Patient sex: F
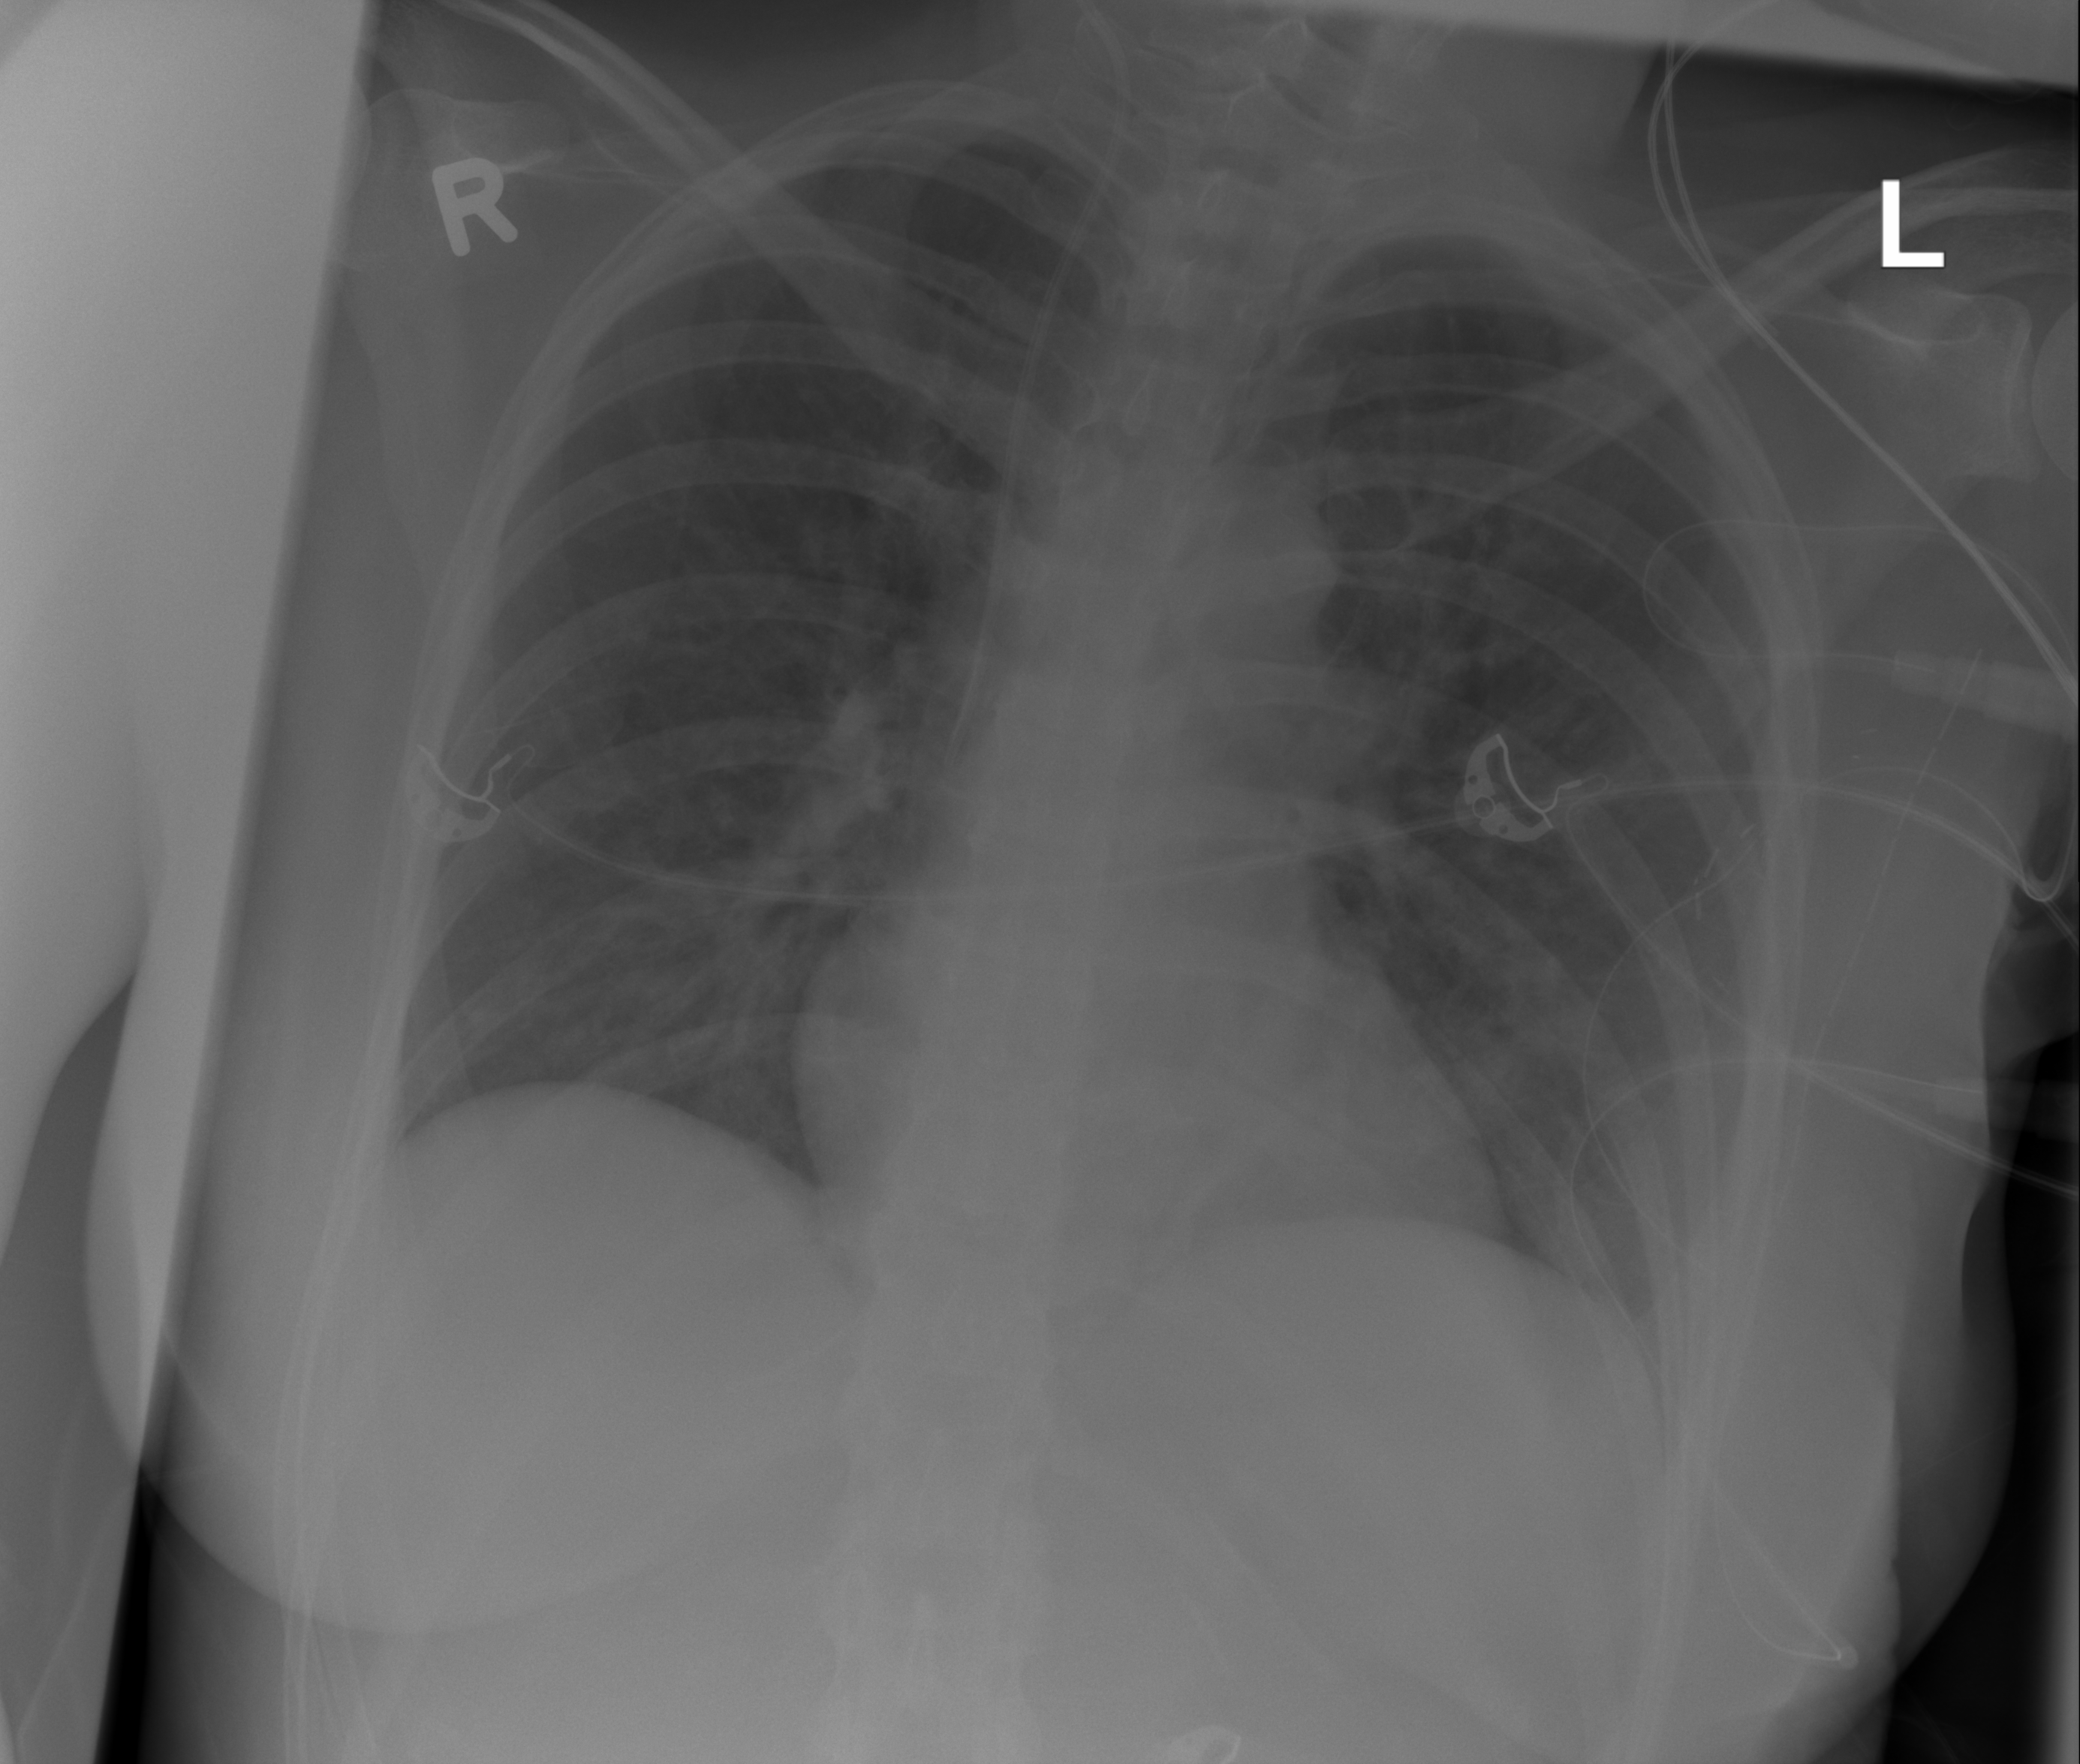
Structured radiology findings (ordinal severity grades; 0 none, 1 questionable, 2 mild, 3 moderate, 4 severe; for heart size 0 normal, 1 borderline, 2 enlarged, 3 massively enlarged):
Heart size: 0
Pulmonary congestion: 1
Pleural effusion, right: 0
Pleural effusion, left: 2
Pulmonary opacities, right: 0
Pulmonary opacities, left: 2
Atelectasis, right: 2
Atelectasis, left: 2